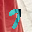
Label: 7